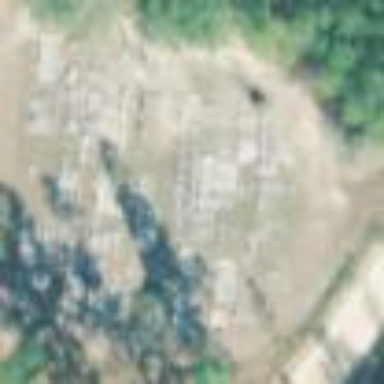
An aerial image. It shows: Cemetery.